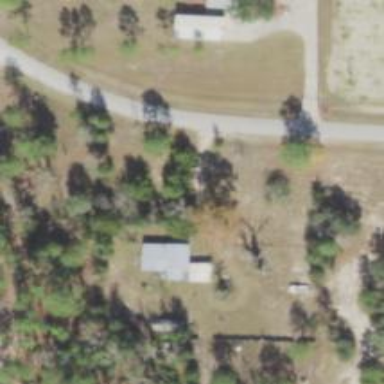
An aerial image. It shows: Driveway leading to service road.